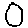
Label: circle